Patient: sex F, age 27
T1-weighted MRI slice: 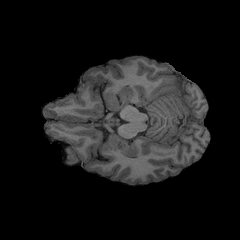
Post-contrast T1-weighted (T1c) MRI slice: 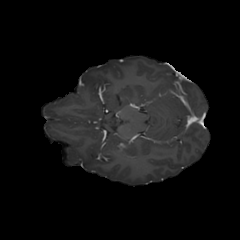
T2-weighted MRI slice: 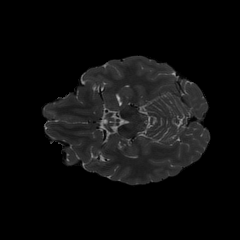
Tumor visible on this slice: no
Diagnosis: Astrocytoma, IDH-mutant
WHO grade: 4